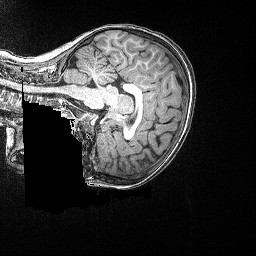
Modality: T1w
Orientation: sagittal
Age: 73
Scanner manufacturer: siemens
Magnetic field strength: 3 T
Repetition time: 2.5 s
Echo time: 0.00347 s